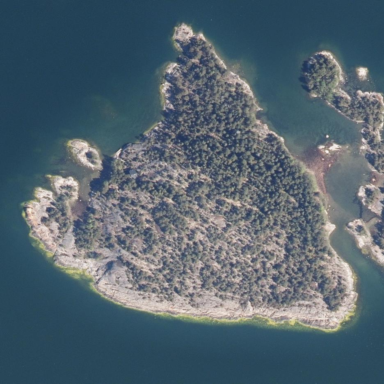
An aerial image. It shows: Islet along the coastline.